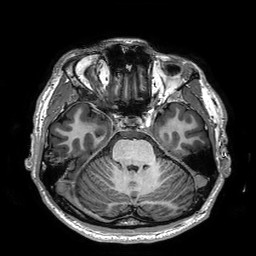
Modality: T1w
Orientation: coronal
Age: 34
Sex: male
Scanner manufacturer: philips
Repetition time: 0.006428 s
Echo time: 0.00294 s